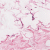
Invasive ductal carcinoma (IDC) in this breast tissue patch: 0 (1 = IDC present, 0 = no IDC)